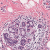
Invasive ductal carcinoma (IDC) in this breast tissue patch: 0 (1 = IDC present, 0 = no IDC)